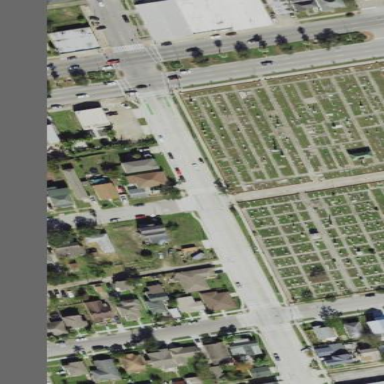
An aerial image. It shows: Cemetery.